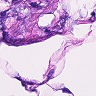
Metastatic tissue present: no